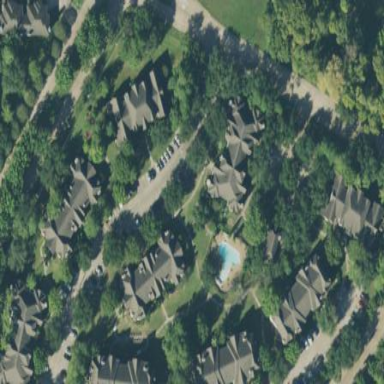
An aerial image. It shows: Residential area with apartments.